【题型】选择题　【知识点】立体几何　【难度】easy
如图，一个由四根细铁杆 \(PA\)、\(PB\)、\(PC\)、\(PD\) 组成的支架（\(PA\)、\(PB\)、\(PC\)、\(PD\) 按照逆时针排布），若 \(\angle APB = \angle BPC = \angle CPD = \angle DPA = \frac{\pi}{3}\)，一个半径为 1 的球恰好放在支架上与四根细铁杆均有接触，则球心 \(O\) 到点 \(P\) 的距离是（ ）

\noindent
A. \(\sqrt{3}\) \quad B. \(\sqrt{2}\) \quad C. \(2\) \quad D. \(\frac{3}{2}\)
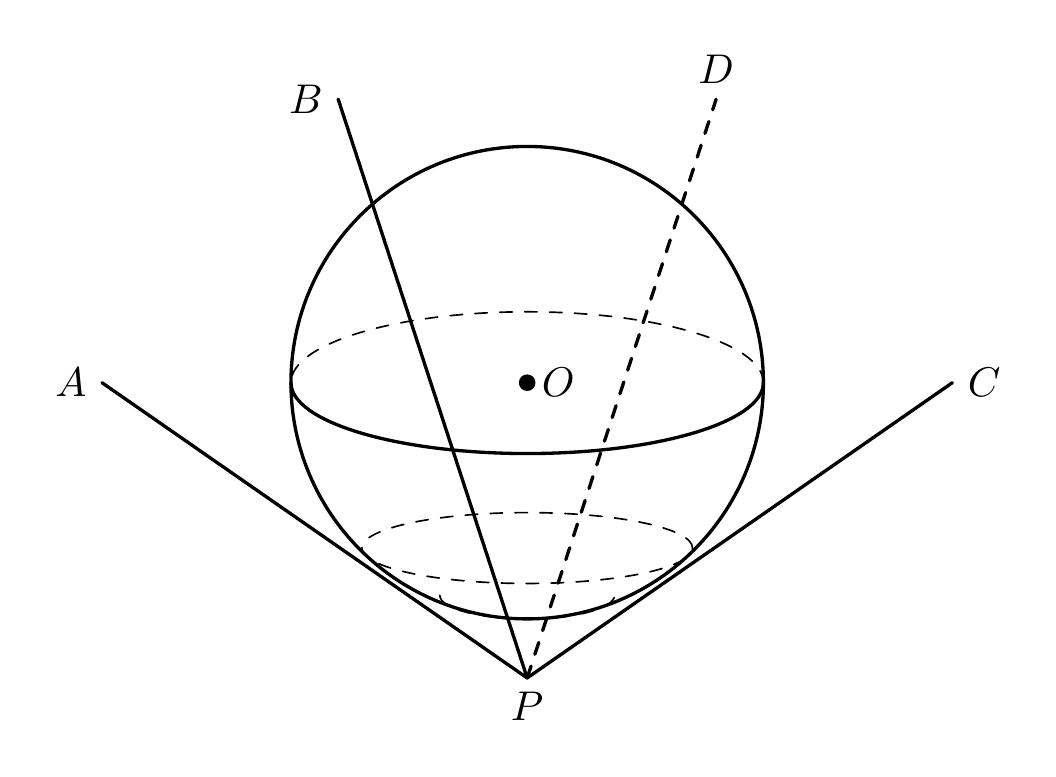
【解答】
\textbf{【答案】} B

\vspace{0.3cm}
\noindent
\textbf{【解析】}

\noindent
如上图正四棱锥 \(P-ABCD\)，\(H\) 为底面中心，\(O\) 为球心，\(E\) 为球体与 \(PD\) 的切点，\\
又 \(\angle APB = \angle BPC = \angle CPD = \angle DPA = \frac{\pi}{3}\)，故 \(P-ABCD\) 各侧面均为等边三角形，\\
若侧面三角形边长为 \(a\)，则 \(HD = \frac{\sqrt{2}}{2}a\)，\(PD = a\)，\(OE = 1\)，\\
显然 \(\text{Rt} \triangle PHD \sim \text{Rt} \triangle PEO\)，故 \(\frac{HD}{PD} = \frac{OE}{OP} = \frac{\sqrt{2}}{2}\)，则 \(OP = \sqrt{2}\)。\\
故选：B.
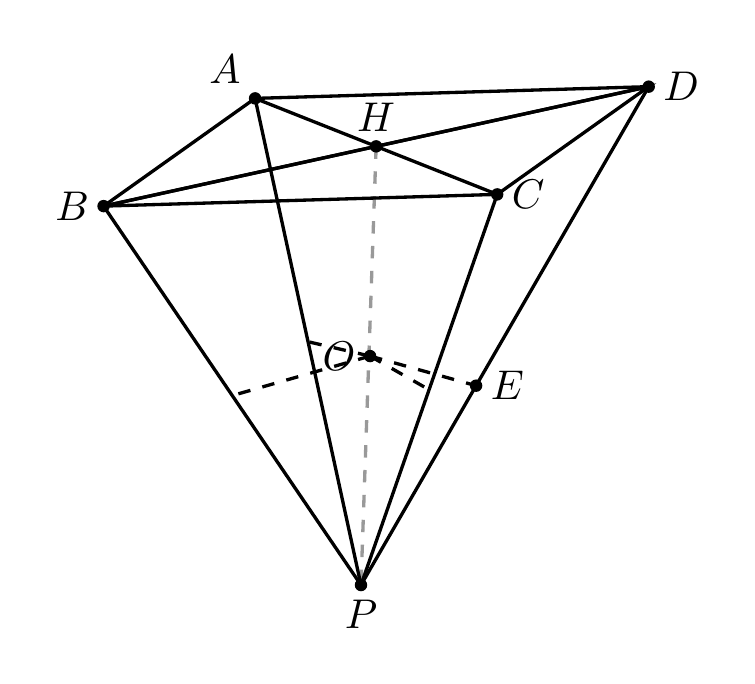